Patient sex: M
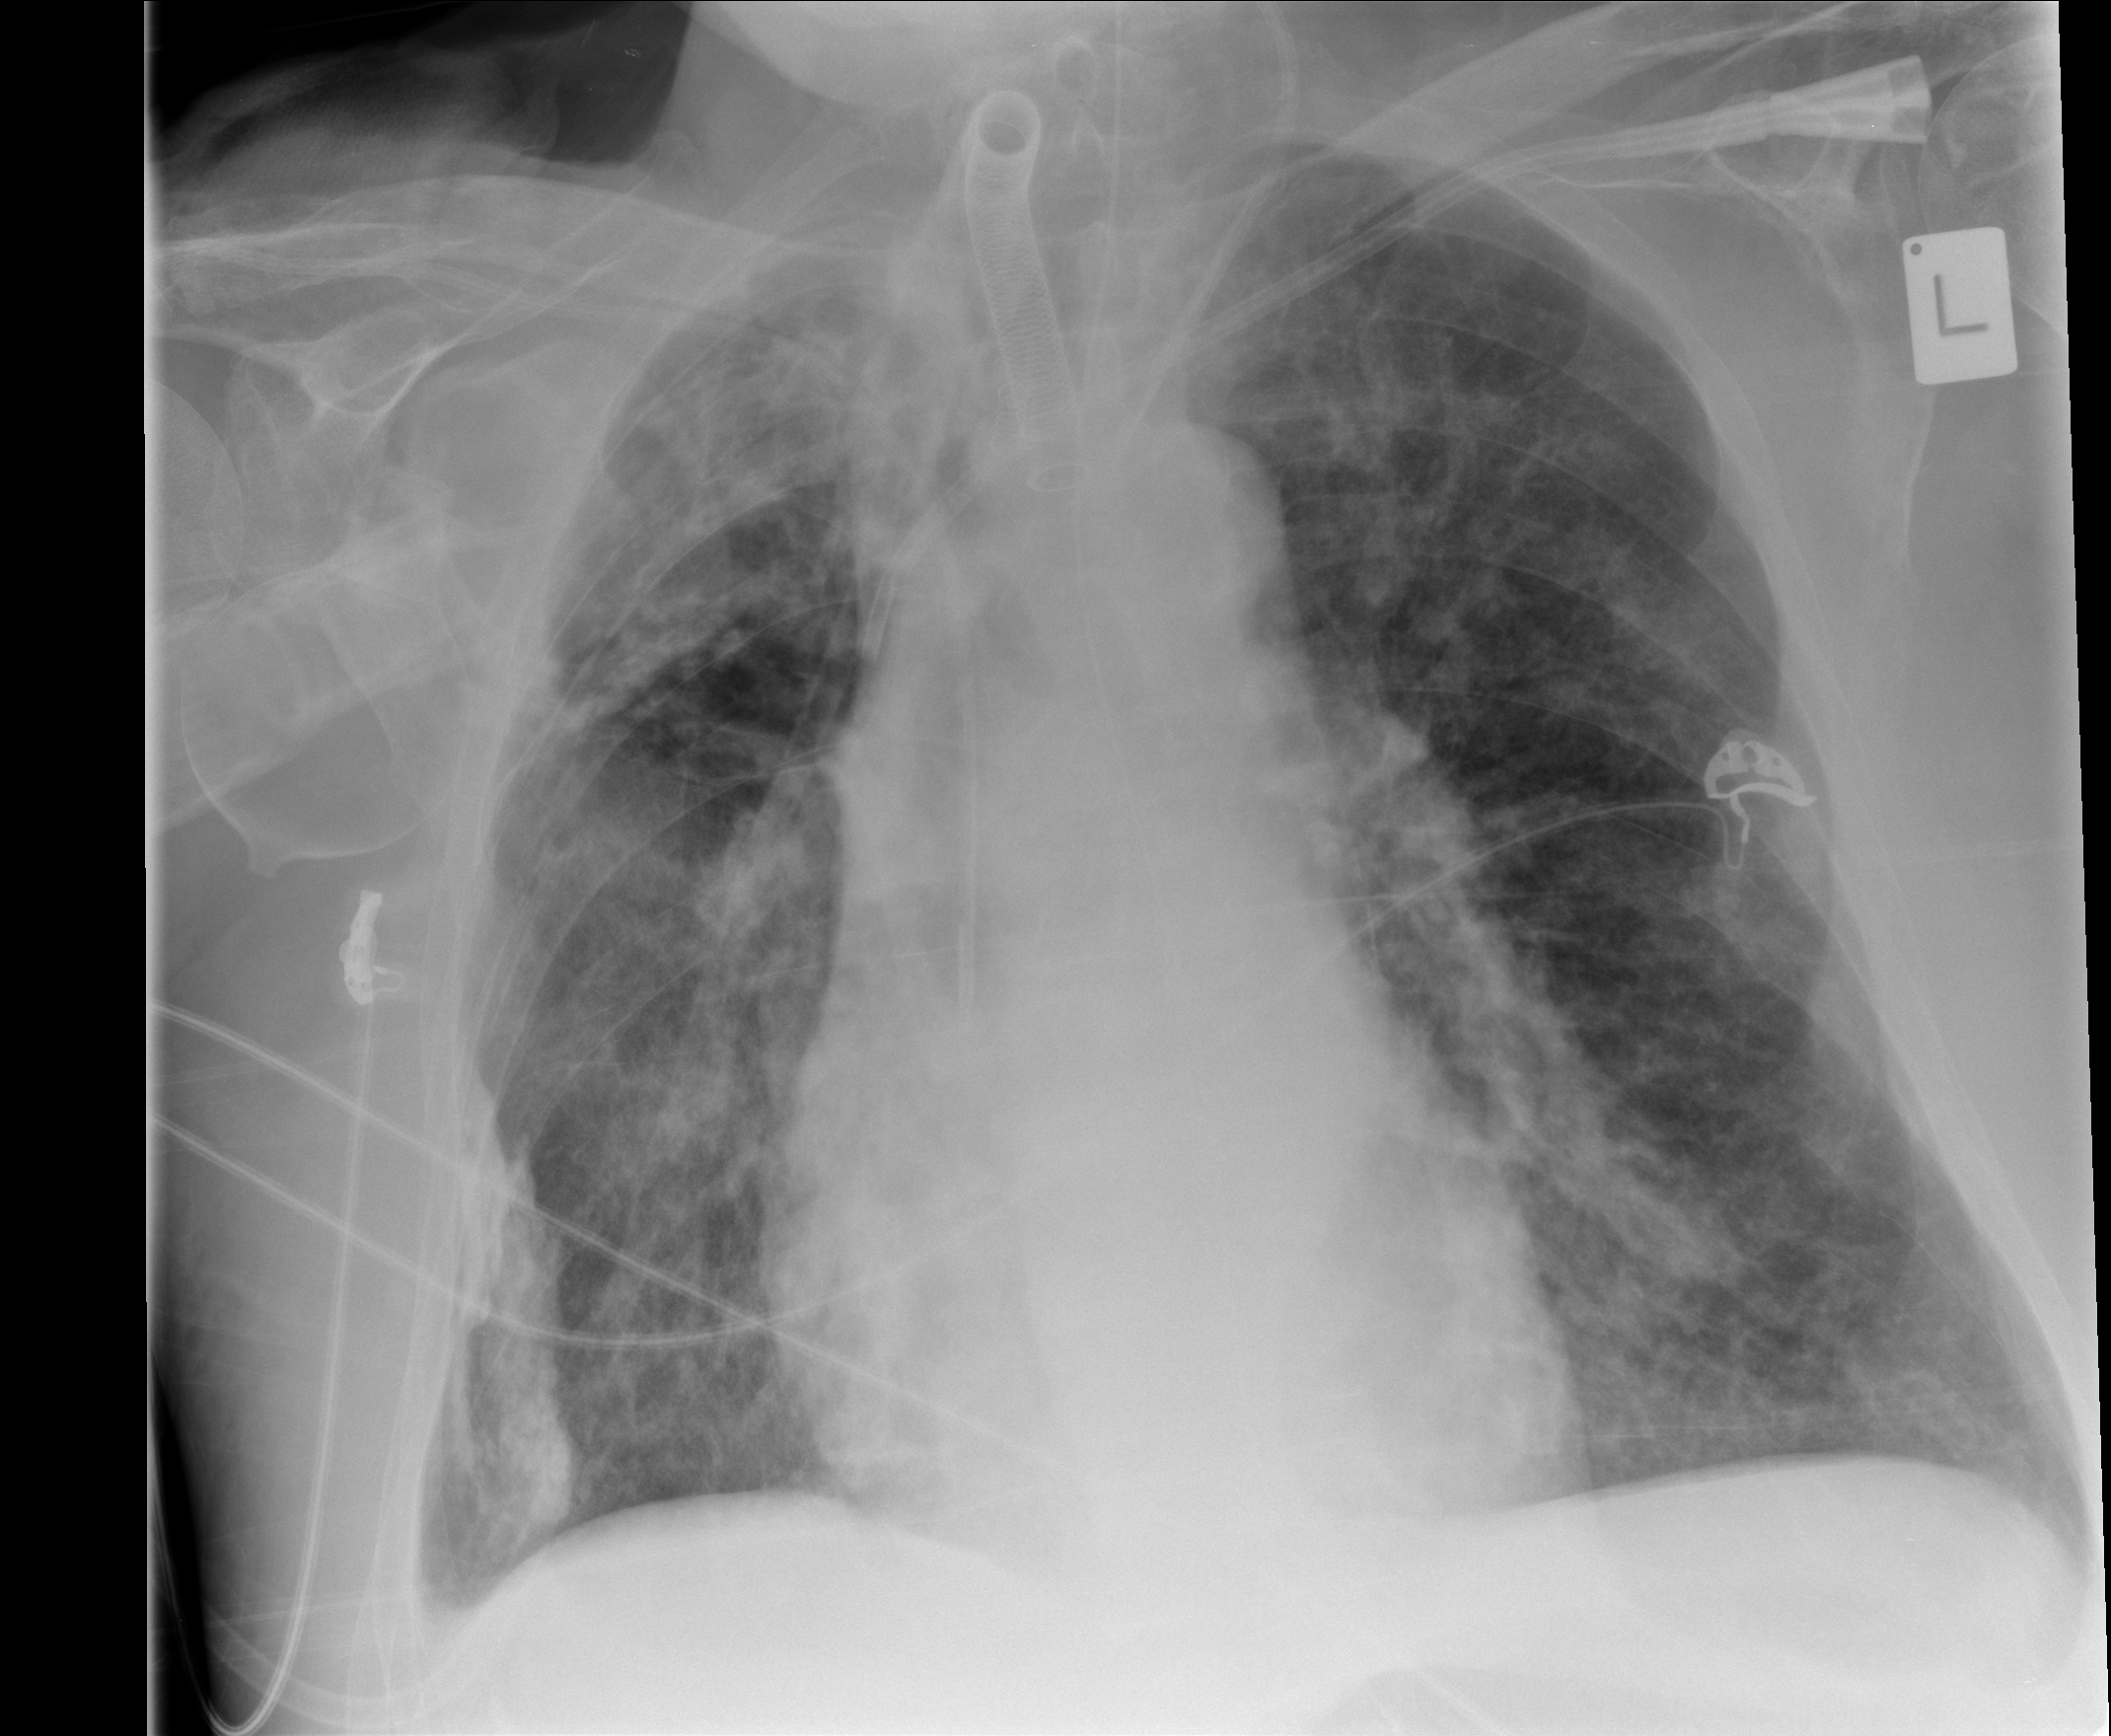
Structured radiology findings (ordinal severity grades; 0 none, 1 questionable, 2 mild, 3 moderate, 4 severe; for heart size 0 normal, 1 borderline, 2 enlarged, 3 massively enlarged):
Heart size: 0
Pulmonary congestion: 2
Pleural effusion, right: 1
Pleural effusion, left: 0
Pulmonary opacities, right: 3
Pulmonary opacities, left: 2
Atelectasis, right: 2
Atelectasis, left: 2